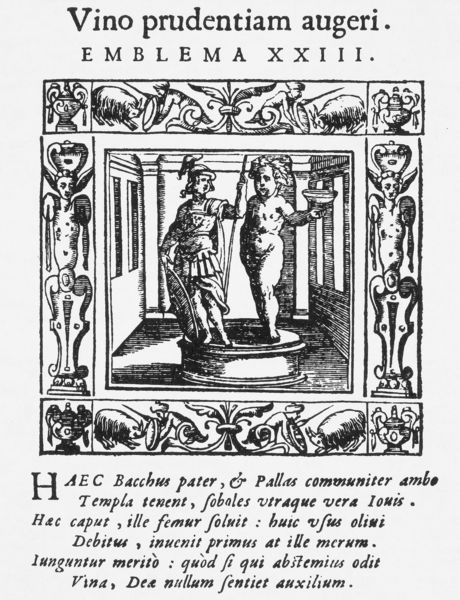
Titel: Emblemata cum commentariis
Künstler: Andrea Alciati
Schlagwörter: kämpfer, mann, nackt, schatten, frau, glas, männer, säulen, zeichnung, tiere, muster, ornament, rahmen, schale, kelch, vater, blatt, brunnen, statue, holzschnitt, schrift, figuren, lanze, wein, verzierung, podest, junge, halle, schild, schaf, antike, knabe, buch, druck, seite, schwarzweiß, text, soldat, helm, mythologie, ritter, rüstung, römer, bacchus, mittelalter, speer, dürer, emblem, legionär, quadrat, wahrheit, latein, pallas, tiefdruck, buchmalerei, vino, h, prudentiam, eschrift, hell dunkelkontrast, antikisierung